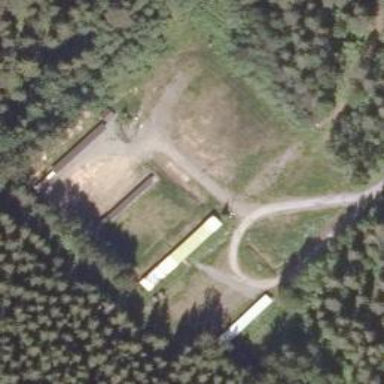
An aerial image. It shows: Sports centre dedicated to shooting sports.